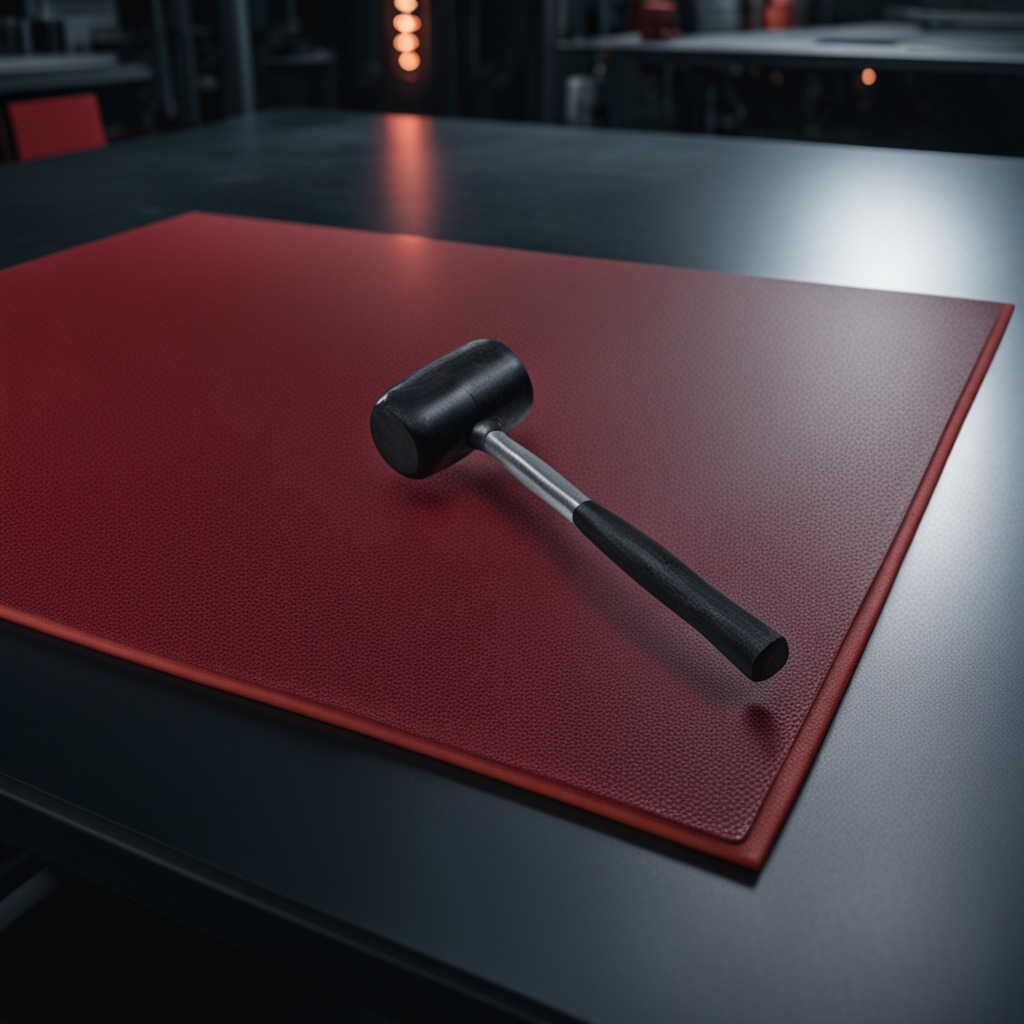
A hammer lies on the clean granite tabletop covered with a red rubber mat inside a workshop at night dim ambient light soft shadows worn but beneath the mat